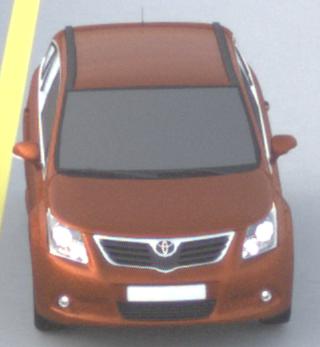
Make: Toyota
Model: Avensis 1.6
Detailed model: Avensis (T27) Notch Back
Model produced from: 2009/01
Model produced until: 2010/08
Doors: 4
Color: orange
Road condition: dry road
Daytime: sunrise or sunset
Contrast: low contrast